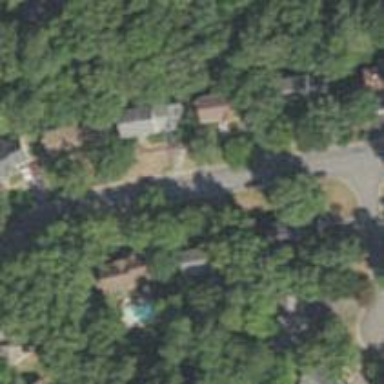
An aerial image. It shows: Driveway.